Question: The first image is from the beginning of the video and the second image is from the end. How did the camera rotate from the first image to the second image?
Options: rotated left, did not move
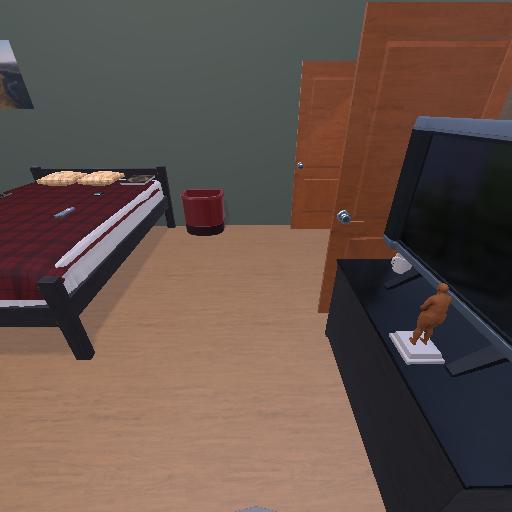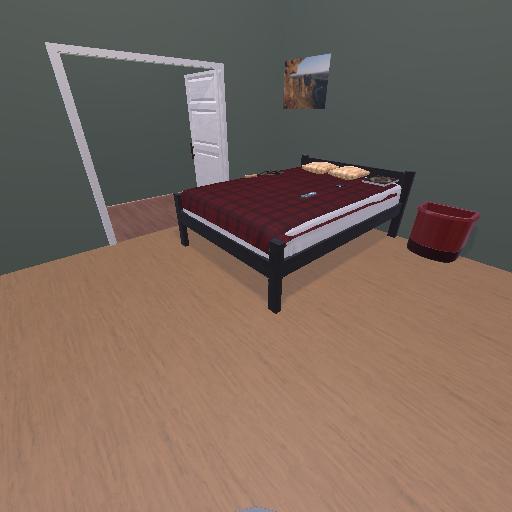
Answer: rotated left